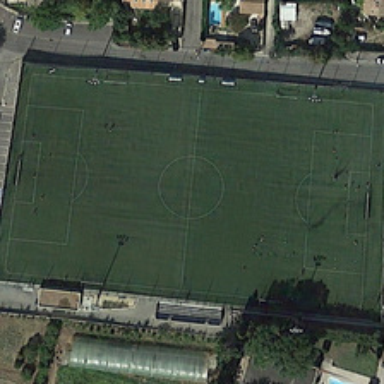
Many people are in a football field near several buildings and green trees .